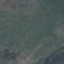
Land use / land cover class: HerbaceousVegetation